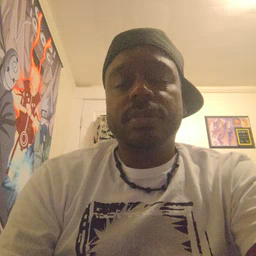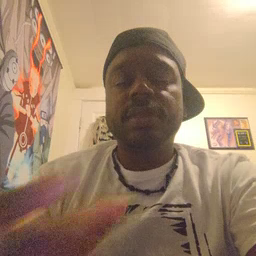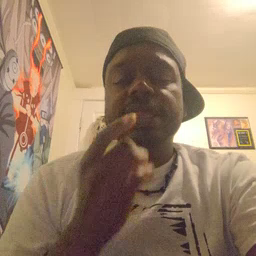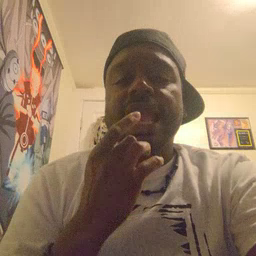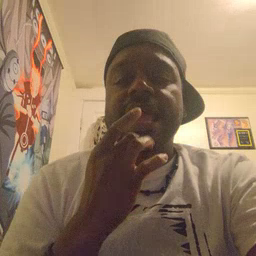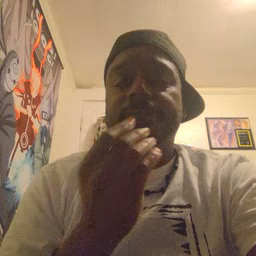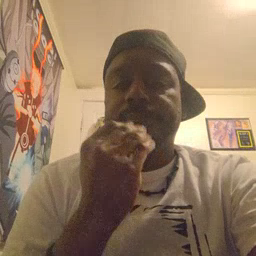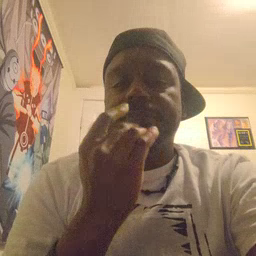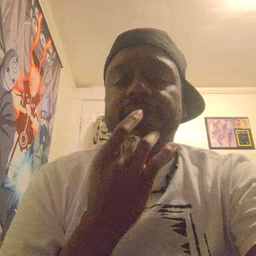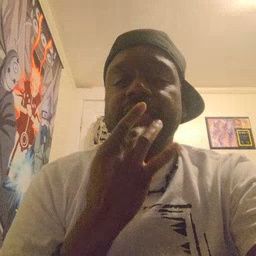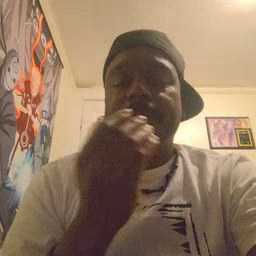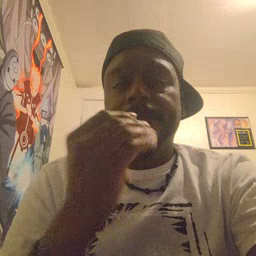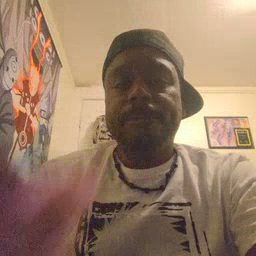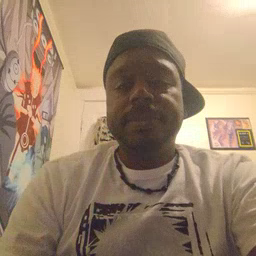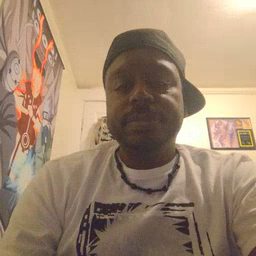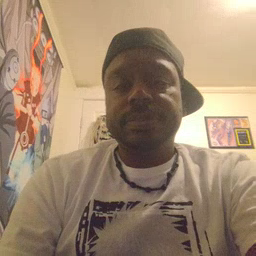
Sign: snack